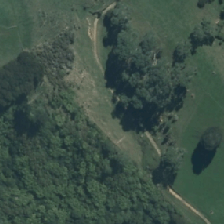
Land cover: broadleaved_indigenous_hardwood